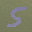
Label: 5